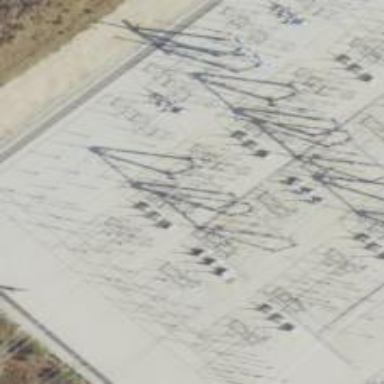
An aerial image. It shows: Switch used for power control.